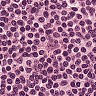
Metastatic tissue present: no